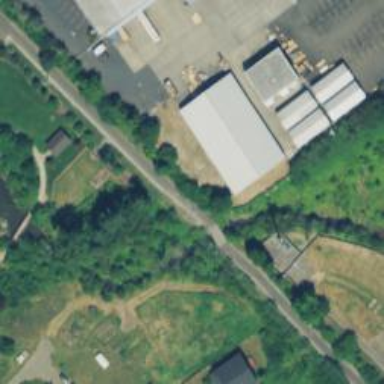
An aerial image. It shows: Path leading to bridge.